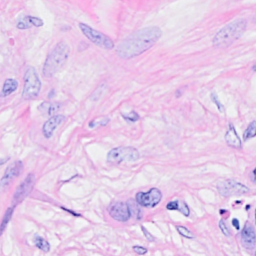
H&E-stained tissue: Breast